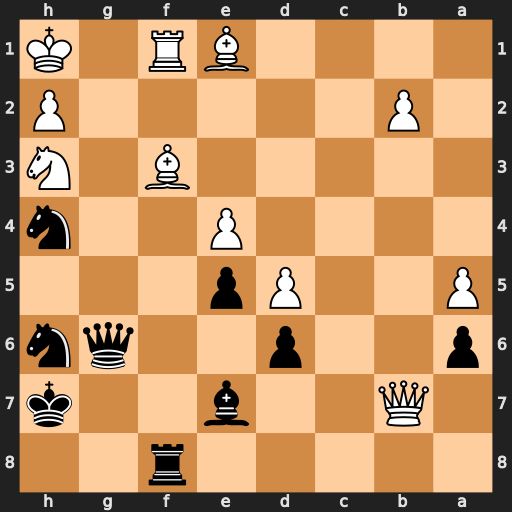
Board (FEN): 5r2/1Q2b2k/p2p2qn/P2Pp3/4P2n/5B1N/1P5P/4BR1K
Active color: b
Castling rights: -
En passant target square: -
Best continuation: Nxf3 Rxf3 Rxf3